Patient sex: F
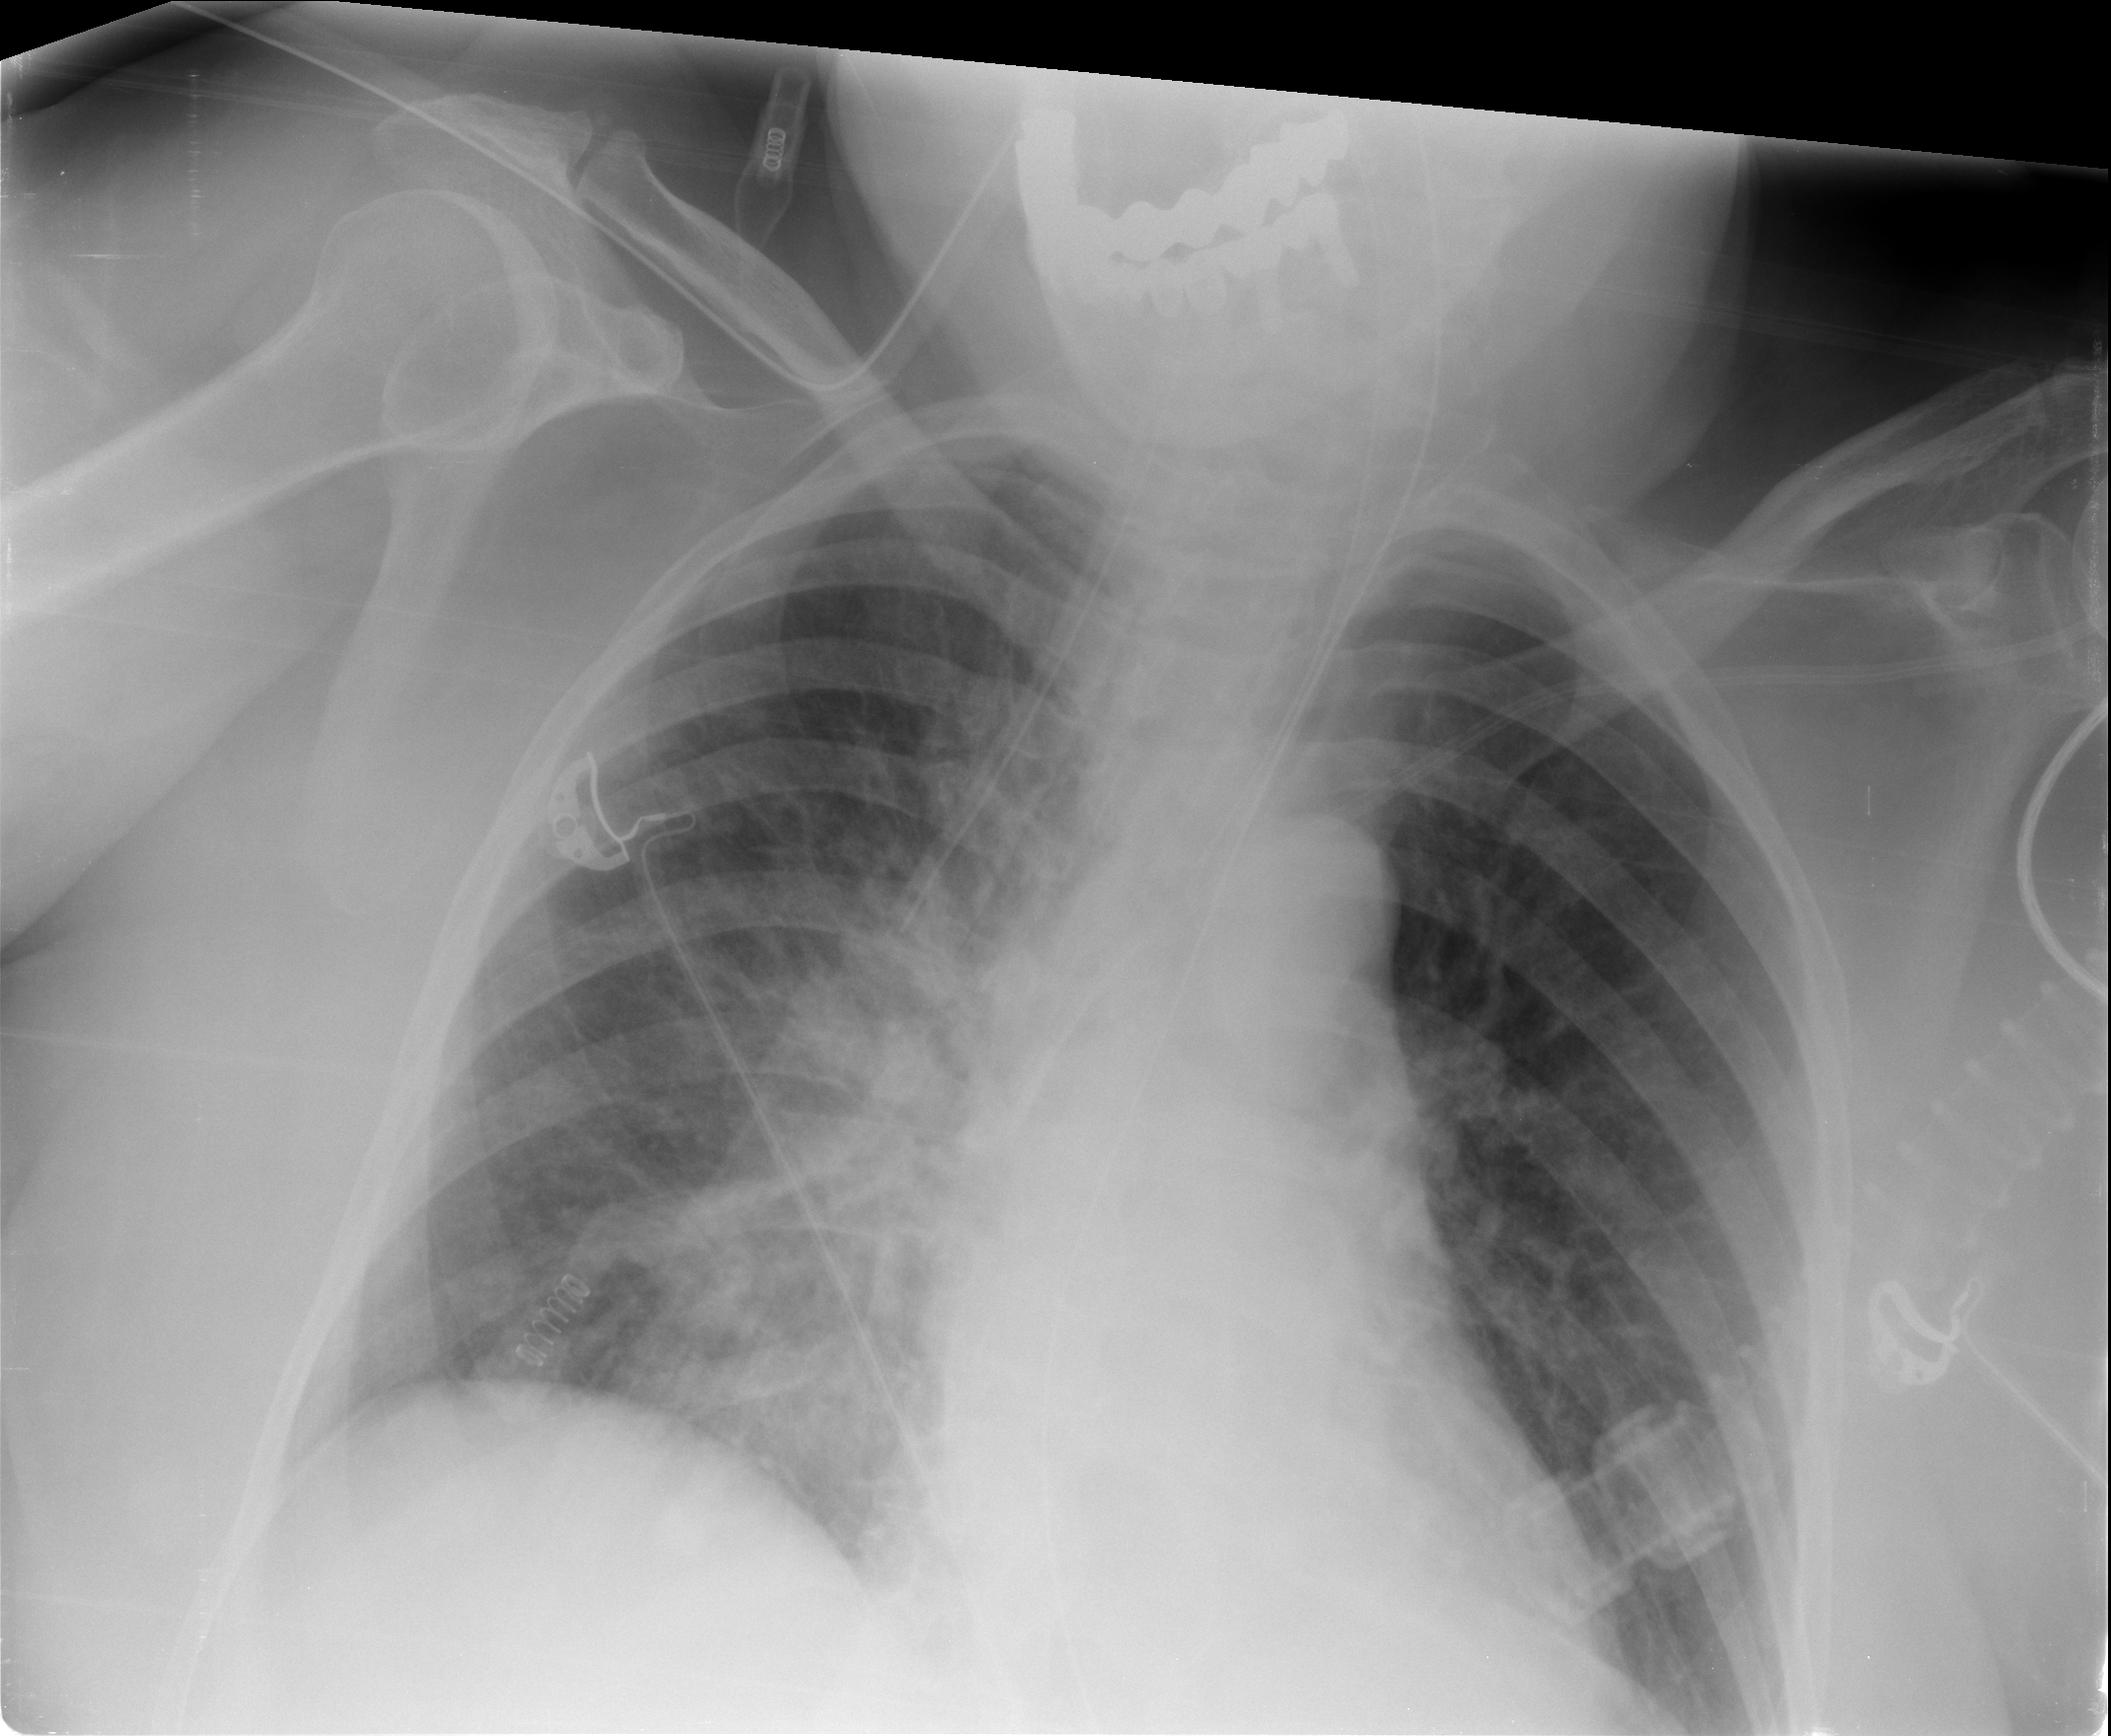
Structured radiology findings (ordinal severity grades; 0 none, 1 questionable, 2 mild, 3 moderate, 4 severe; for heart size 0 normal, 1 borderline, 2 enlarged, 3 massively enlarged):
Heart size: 0
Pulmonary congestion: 2
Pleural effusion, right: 1
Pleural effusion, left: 0
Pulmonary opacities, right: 3
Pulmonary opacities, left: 2
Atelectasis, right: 3
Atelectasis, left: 2